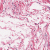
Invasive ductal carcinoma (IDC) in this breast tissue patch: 0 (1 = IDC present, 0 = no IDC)